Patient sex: M
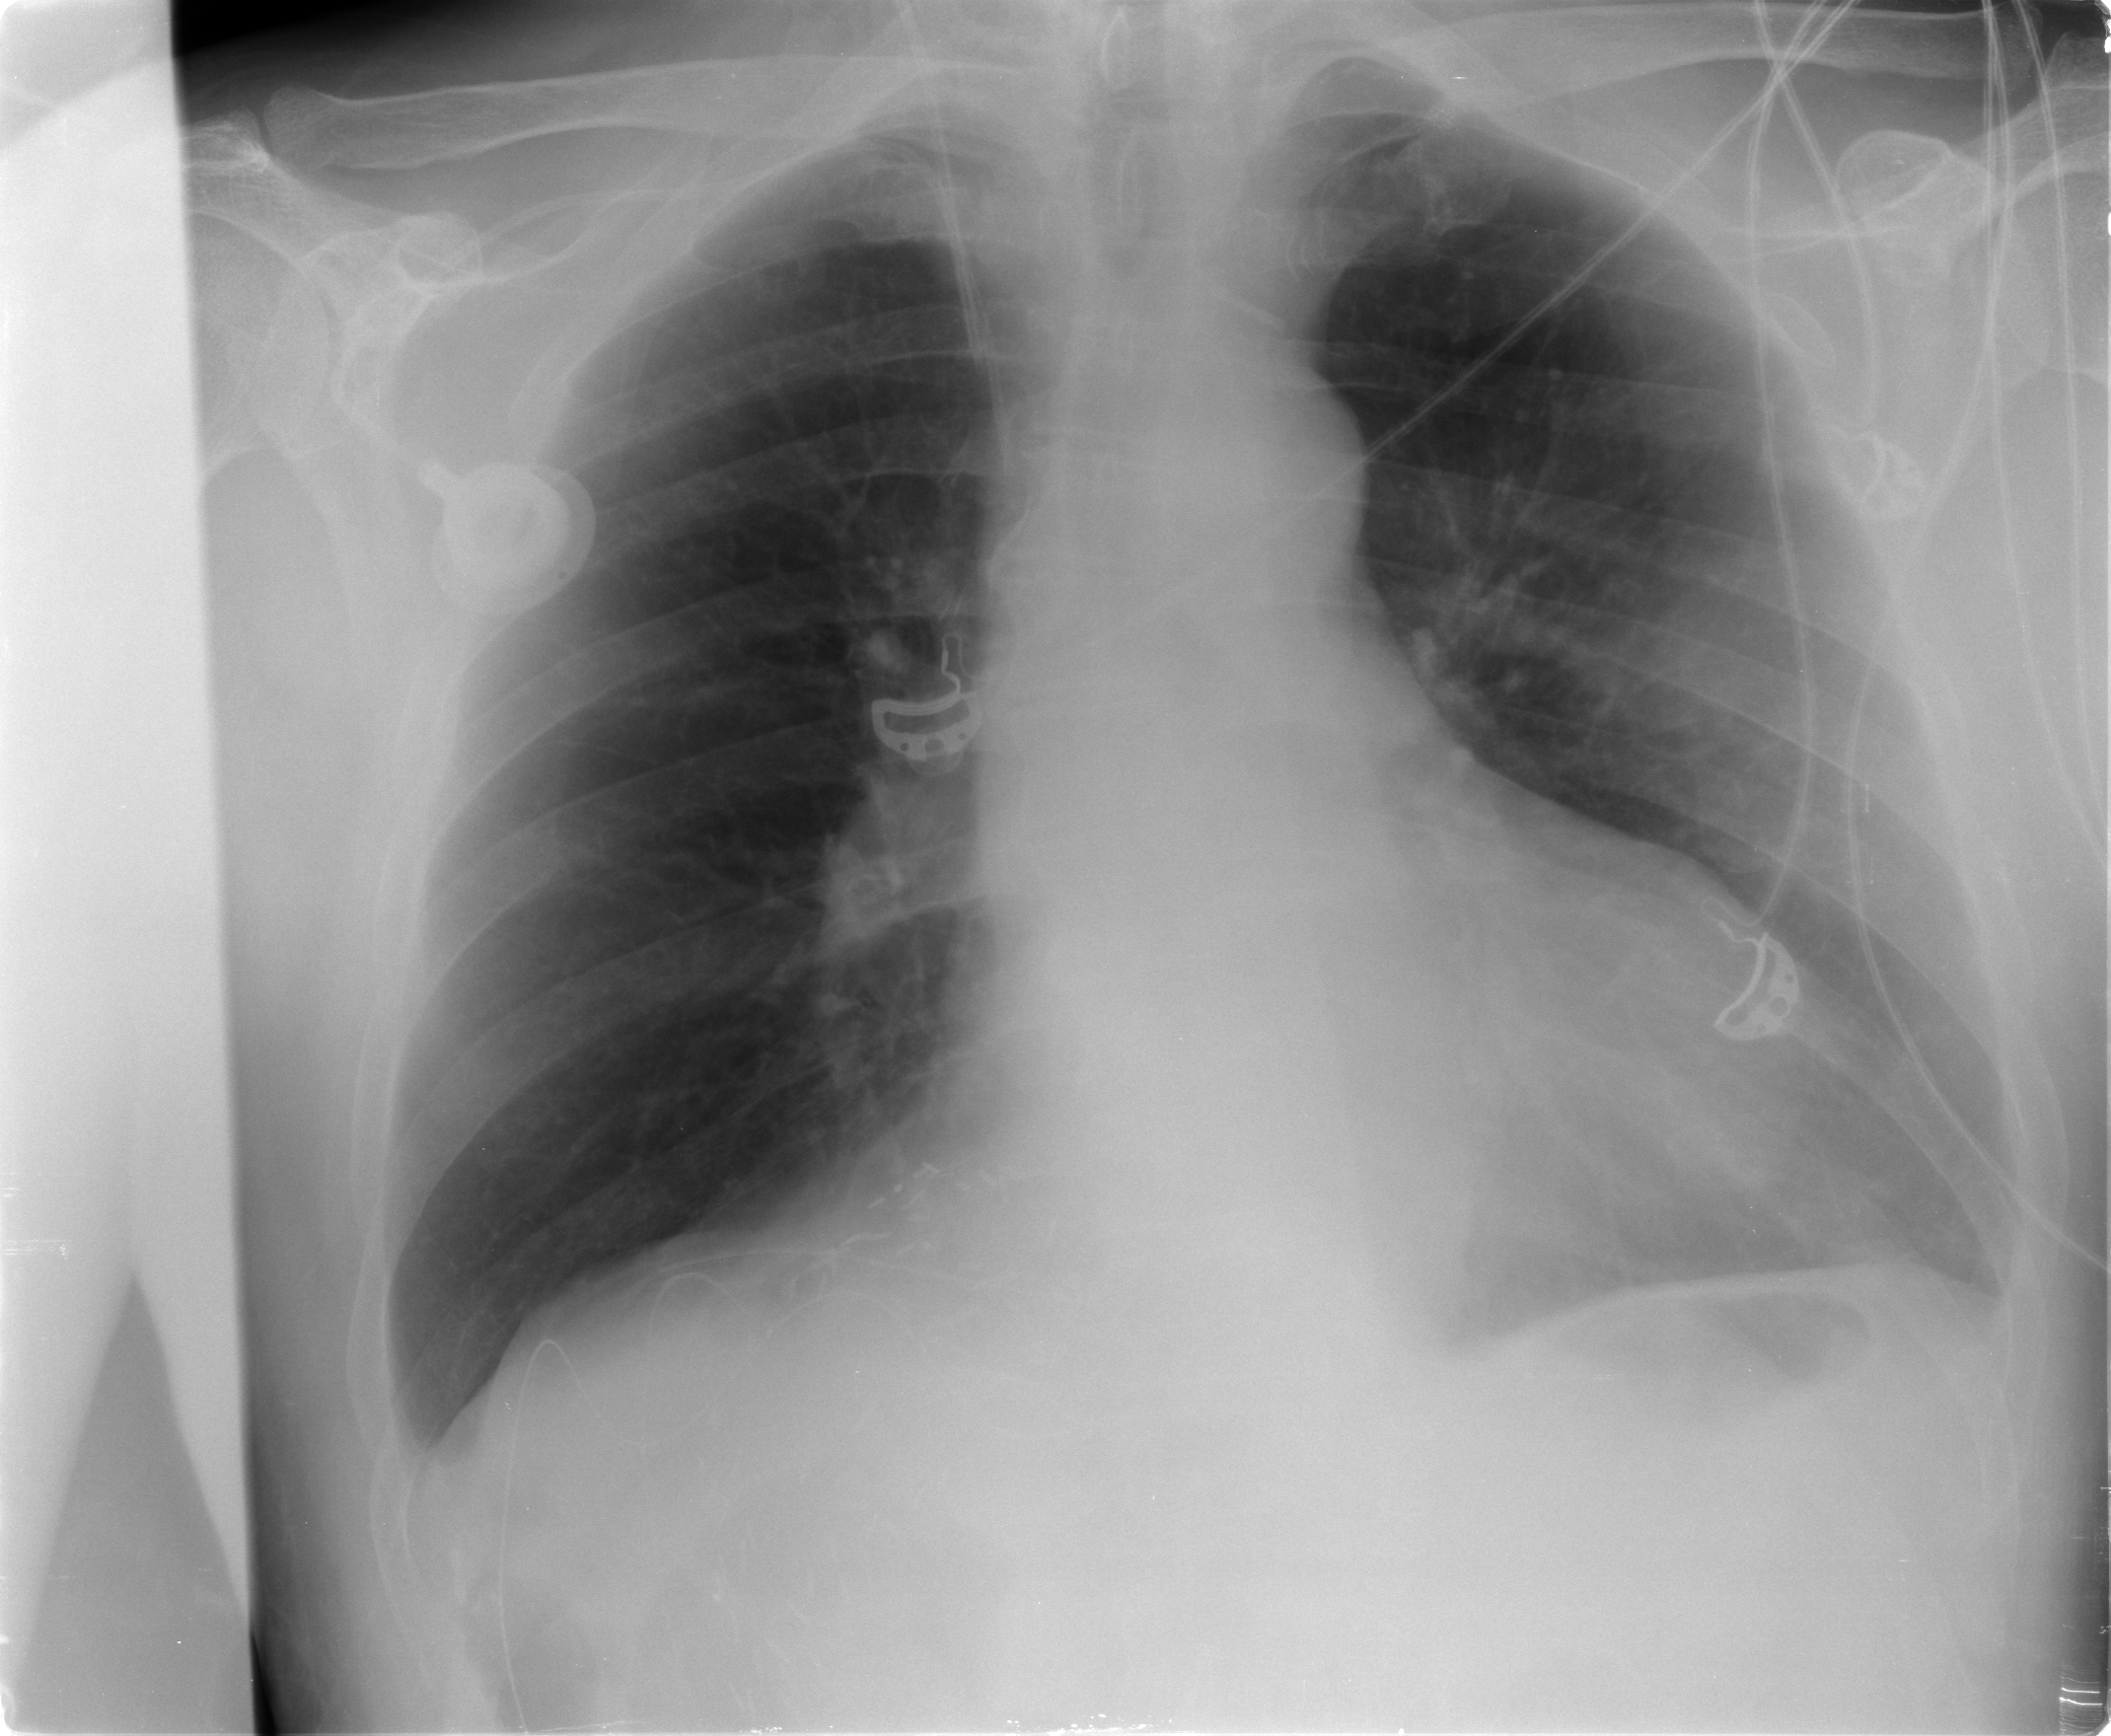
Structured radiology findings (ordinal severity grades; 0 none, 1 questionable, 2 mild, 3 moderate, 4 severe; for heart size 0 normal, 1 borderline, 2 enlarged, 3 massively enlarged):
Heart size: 0
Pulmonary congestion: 0
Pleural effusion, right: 1
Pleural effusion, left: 1
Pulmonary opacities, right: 0
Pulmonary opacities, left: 0
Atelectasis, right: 1
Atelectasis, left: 1